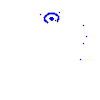
Particle: kaon